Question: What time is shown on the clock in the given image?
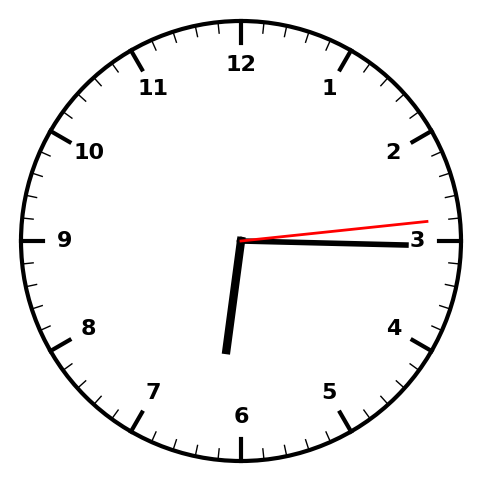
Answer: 06:15:14